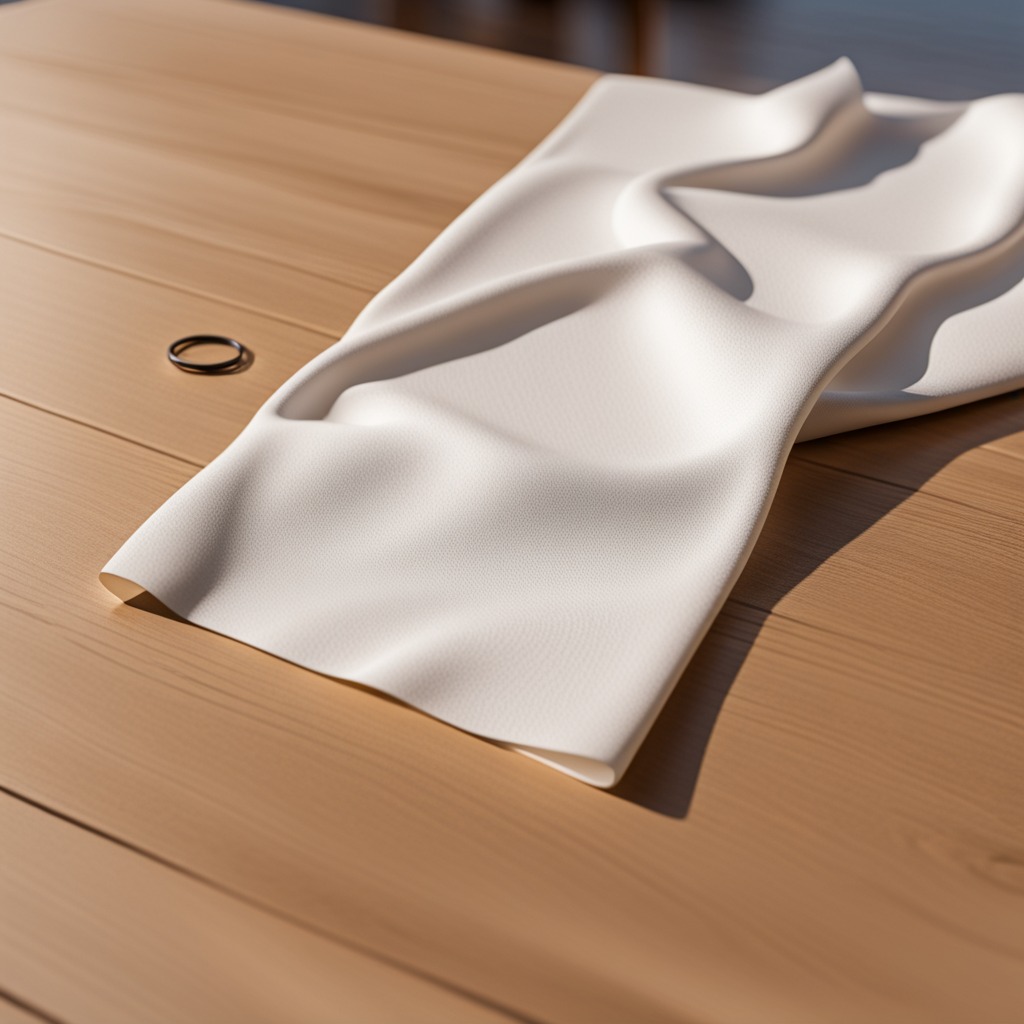
A rubber O-ring is lying on the wooden table.